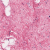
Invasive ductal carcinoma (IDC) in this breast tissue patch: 0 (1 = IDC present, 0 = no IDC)